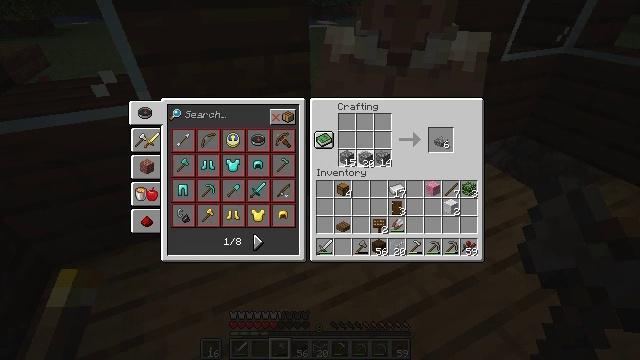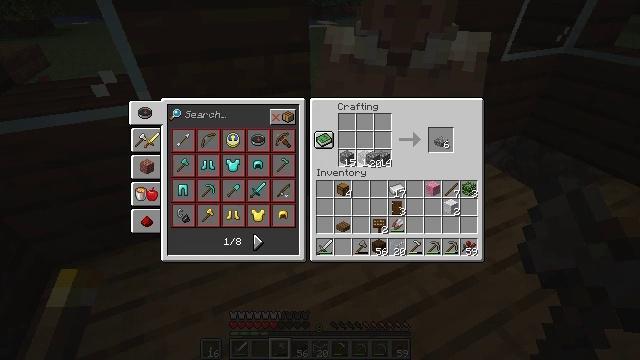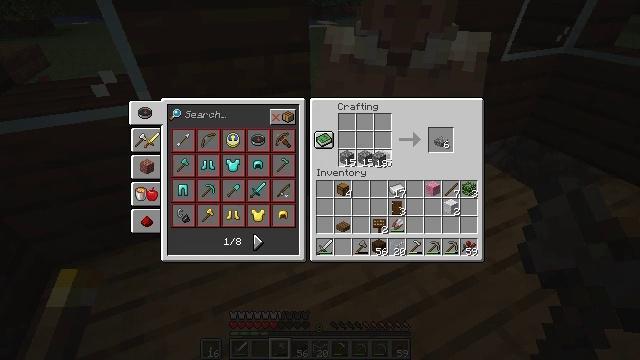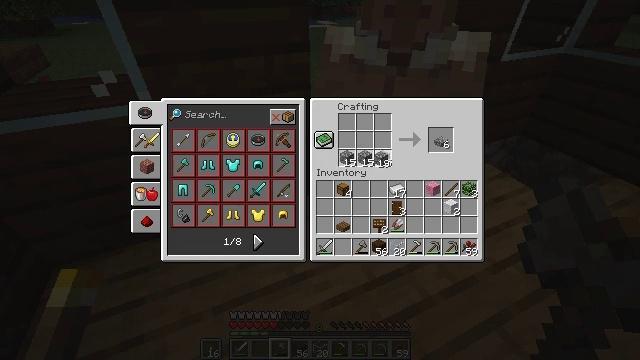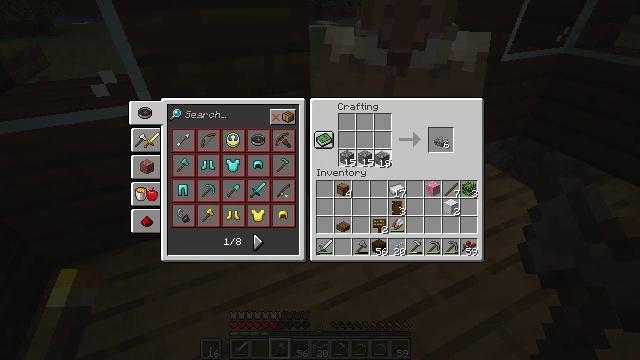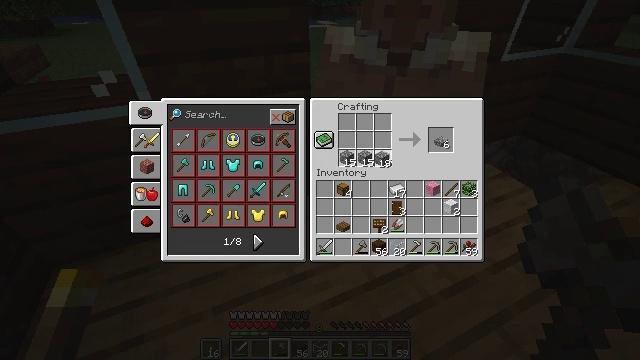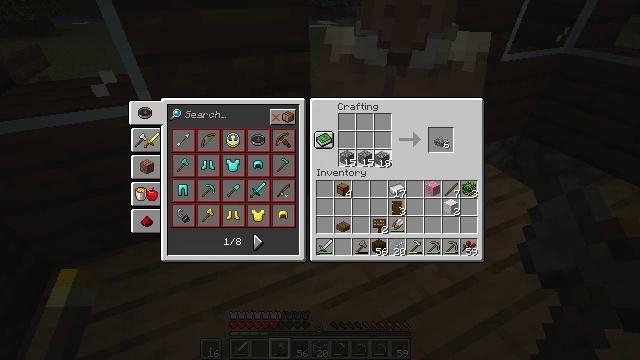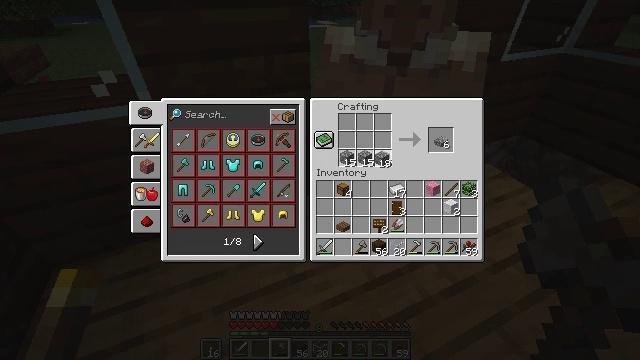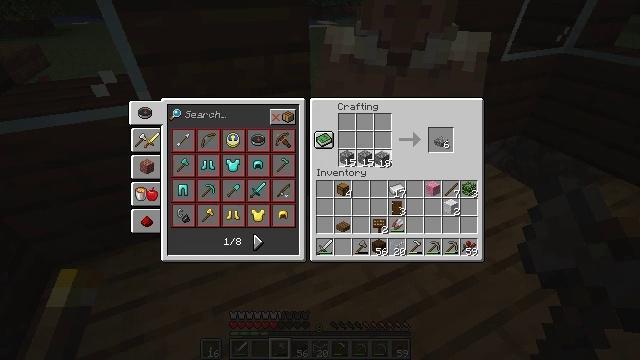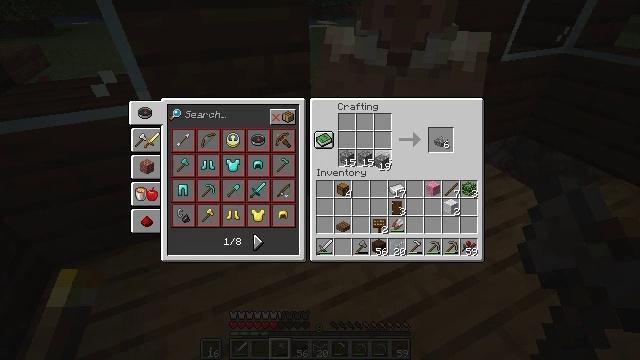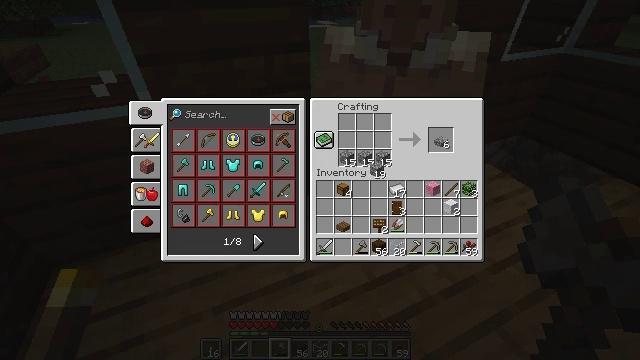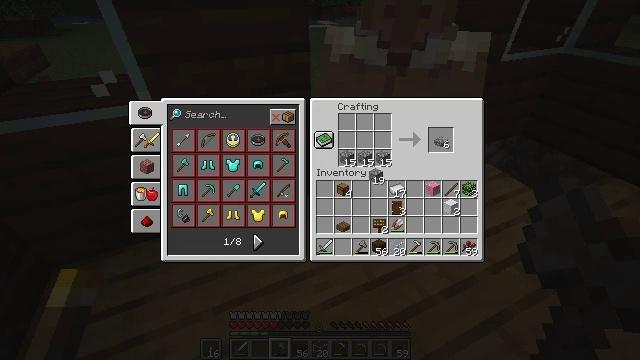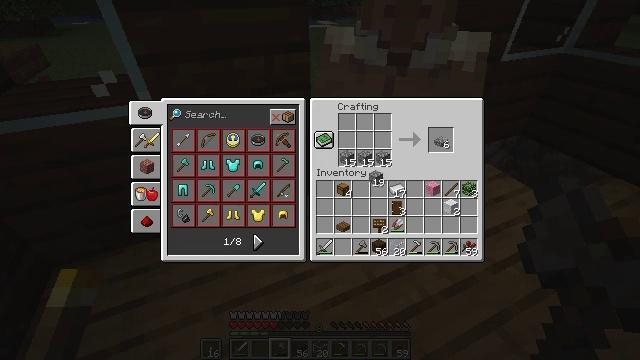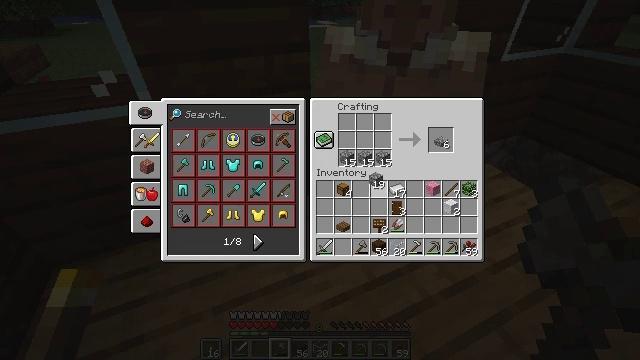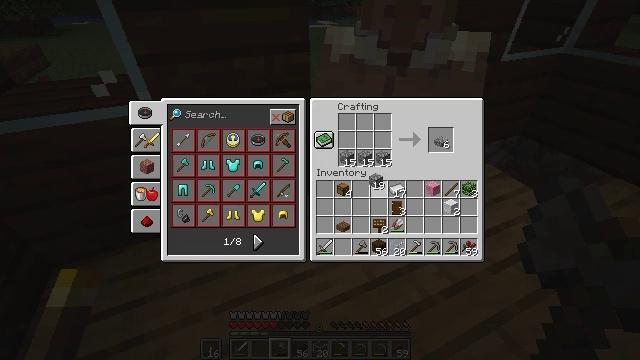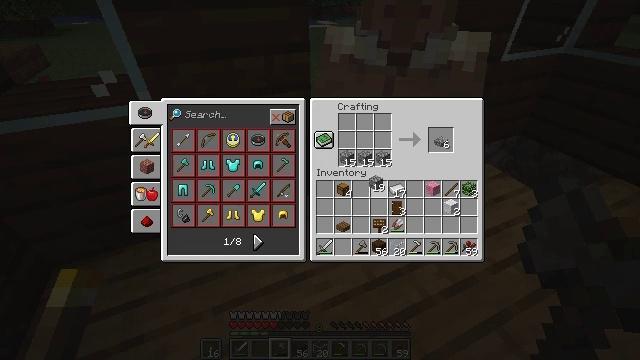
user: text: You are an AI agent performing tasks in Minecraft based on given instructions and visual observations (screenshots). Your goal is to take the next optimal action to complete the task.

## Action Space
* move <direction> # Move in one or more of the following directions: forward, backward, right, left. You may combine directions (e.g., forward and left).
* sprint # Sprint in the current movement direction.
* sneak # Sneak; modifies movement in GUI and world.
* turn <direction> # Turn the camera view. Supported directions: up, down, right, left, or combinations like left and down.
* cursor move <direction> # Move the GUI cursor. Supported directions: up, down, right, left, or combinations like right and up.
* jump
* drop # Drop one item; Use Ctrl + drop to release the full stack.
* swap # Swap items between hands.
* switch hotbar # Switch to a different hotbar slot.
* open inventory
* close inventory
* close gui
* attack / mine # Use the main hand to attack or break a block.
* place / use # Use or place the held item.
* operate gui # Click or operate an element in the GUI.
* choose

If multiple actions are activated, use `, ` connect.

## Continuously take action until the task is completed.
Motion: motion action
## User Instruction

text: Craft a cobblestone slab.
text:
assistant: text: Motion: choose
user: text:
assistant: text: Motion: choose
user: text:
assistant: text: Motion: choose
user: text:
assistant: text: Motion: choose
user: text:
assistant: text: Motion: choose
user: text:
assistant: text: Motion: choose
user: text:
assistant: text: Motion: choose
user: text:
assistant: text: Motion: choose
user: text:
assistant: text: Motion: no_op
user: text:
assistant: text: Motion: cursor move down
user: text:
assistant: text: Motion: no_op
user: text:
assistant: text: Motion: no_op
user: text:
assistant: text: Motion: no_op
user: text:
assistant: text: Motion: no_op
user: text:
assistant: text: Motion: no_op
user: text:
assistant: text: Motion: no_op
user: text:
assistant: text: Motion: operate gui
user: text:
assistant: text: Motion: operate gui
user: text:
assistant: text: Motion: operate gui
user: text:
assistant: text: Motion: no_op
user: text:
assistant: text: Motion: cursor move right
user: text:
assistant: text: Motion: cursor move right
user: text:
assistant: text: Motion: cursor move right
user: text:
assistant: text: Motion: cursor move right and up
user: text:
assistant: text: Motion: cursor move right and up
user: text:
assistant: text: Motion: no_op
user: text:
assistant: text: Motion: sneak
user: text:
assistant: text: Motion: sneak
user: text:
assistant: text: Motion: sneak
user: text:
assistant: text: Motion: sneak